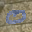
Label: 0